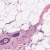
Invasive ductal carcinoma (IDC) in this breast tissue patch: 1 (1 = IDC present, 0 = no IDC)